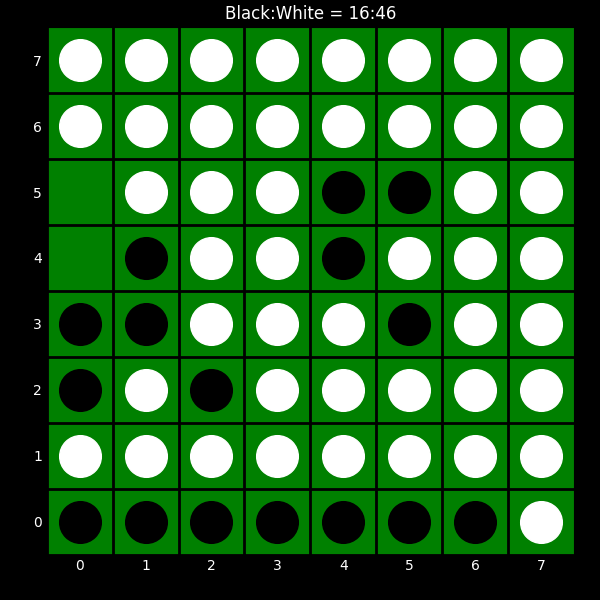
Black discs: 16
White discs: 46